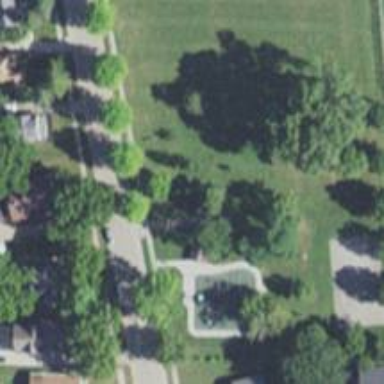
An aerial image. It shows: Park.